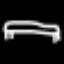
Label: bed